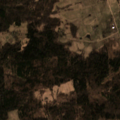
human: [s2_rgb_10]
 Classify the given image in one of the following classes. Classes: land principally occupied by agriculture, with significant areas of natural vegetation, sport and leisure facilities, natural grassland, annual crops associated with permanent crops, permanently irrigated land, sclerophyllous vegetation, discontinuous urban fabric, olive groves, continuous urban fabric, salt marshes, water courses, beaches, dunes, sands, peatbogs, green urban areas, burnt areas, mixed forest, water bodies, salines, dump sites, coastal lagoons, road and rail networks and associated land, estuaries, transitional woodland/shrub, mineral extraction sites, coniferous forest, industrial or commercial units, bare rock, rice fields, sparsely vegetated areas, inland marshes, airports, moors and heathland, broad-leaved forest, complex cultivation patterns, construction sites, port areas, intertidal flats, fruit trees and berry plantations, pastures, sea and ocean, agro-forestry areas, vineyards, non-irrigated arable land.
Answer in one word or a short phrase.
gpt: non-irrigated arable land, complex cultivation patterns, land principally occupied by agriculture, with significant areas of natural vegetation, broad-leaved forest, coniferous forest, mixed forest, transitional woodland/shrub